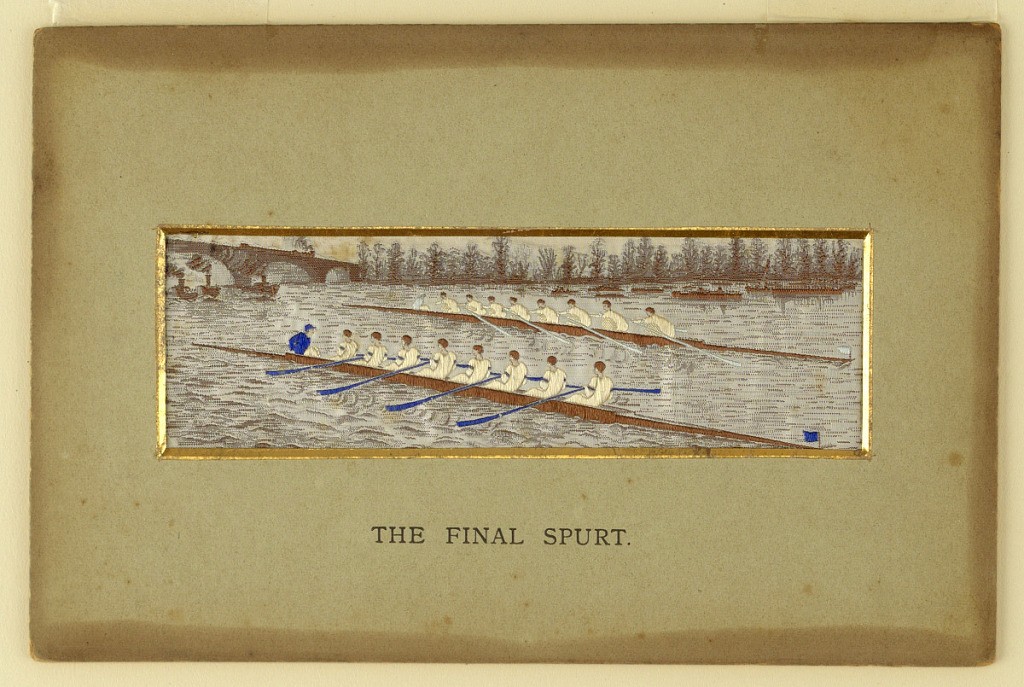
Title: Stevengraph, "The Final Spurt"
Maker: Thomas Stevens, English, 1828–1888
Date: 1885–1895
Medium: Machine-woven silk, mounted
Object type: woven silk
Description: Two rowing shells are seen in a race. A bridge in the left distance. Trees along the distant shore. Title on mount. Verso: manufacturer's name and list of available subjects.